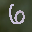
Label: 6